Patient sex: F
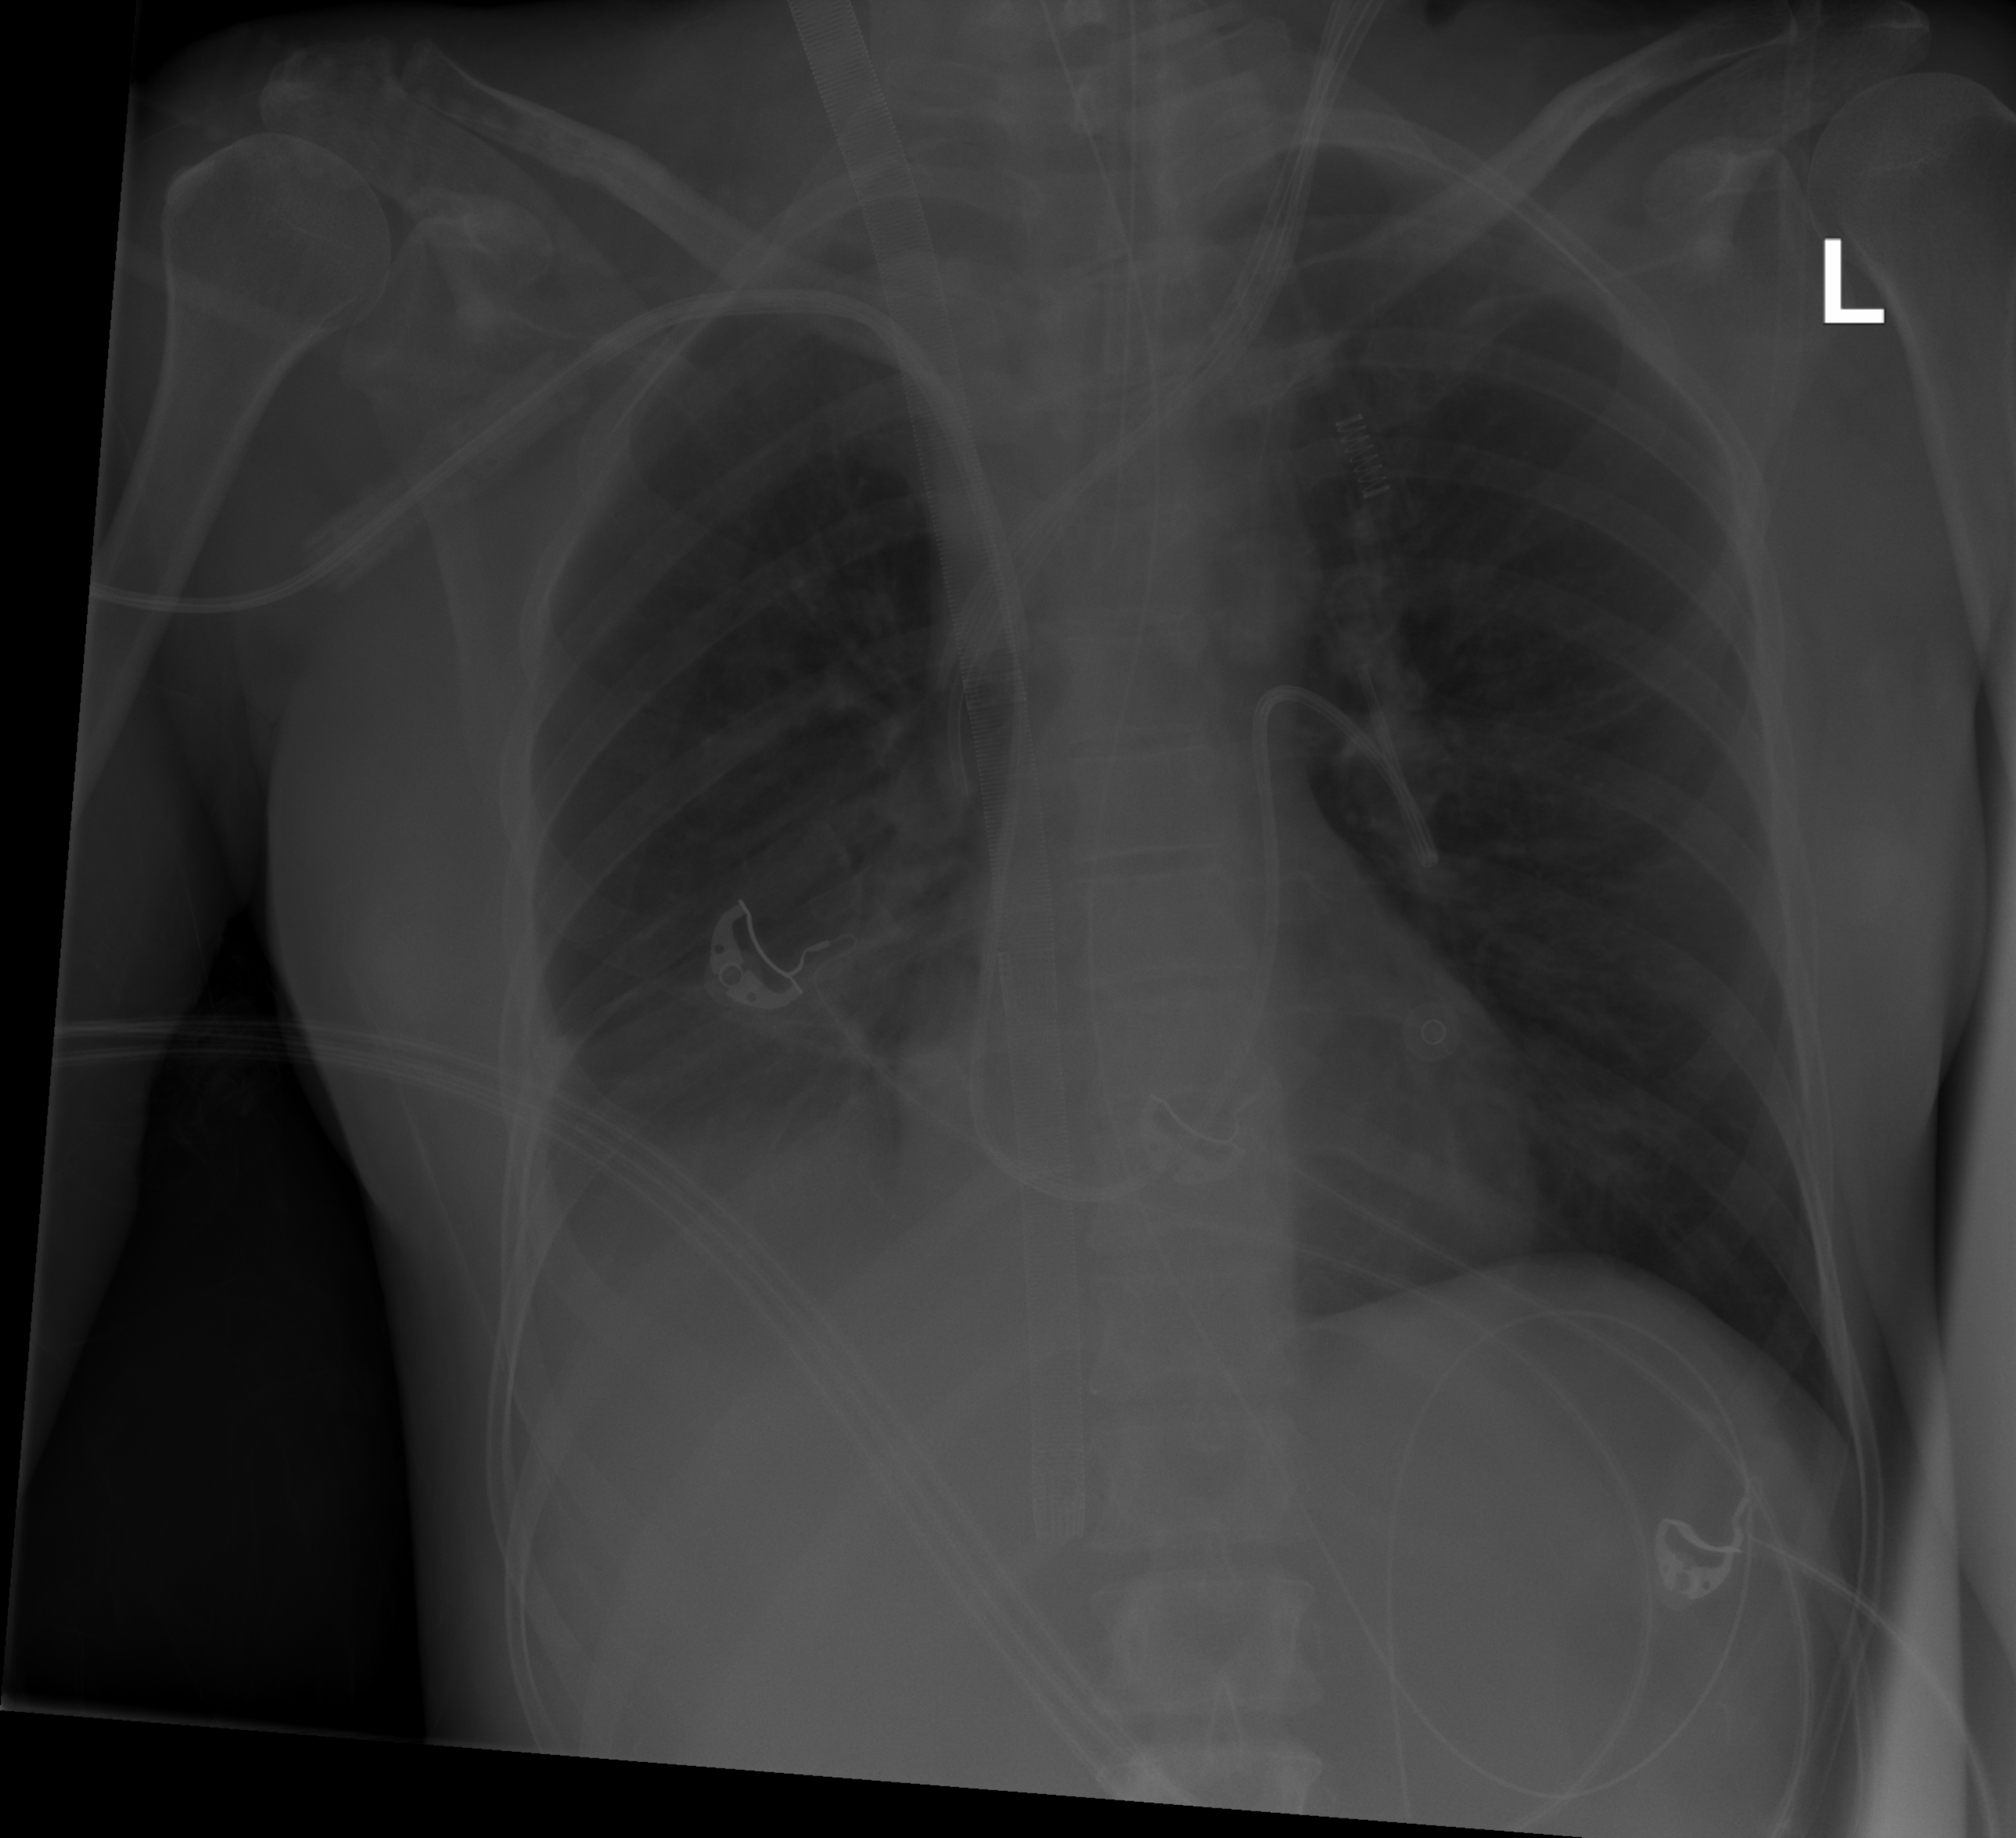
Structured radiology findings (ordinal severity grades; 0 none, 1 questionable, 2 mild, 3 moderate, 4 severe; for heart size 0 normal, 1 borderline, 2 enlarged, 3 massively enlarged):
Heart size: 0
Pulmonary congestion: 2
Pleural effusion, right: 2
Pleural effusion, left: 0
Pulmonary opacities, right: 0
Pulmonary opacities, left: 0
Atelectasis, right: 2
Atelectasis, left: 0